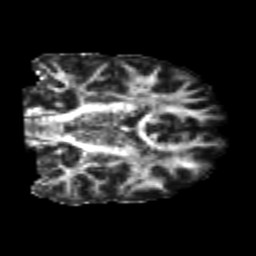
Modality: FA
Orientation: coronal
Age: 21
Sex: male
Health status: healthy
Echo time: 0.074 s